Question: I have created a Custom style in which I changed the background of the complete App. Now I want to change the light blue colored items to red. I do not want to change each individual view... Is there a simple and fast method to change this just like the background of the App?
'''
<?xml version="1.0" encoding="UTF-8"?>
<resources xmlns:android="http://schemas.android.com/apk/res/android">
<color name="colorBackground">#A0A0A3</color>
<color name="windowBackground">#0B2265</color>
<color name="textColor">#FFFFFF</color>
<color name="highlight">#ED1B24</color>
<style name="CustomStyle" parent="android:Theme.Holo">
<item name="android:windowBackground">@color/windowBackground</item>
<item name="android:colorBackground">@color/colorBackground</item>
<item name="android:textColor">@color/textColor</item>
</style>
</resources>
'''

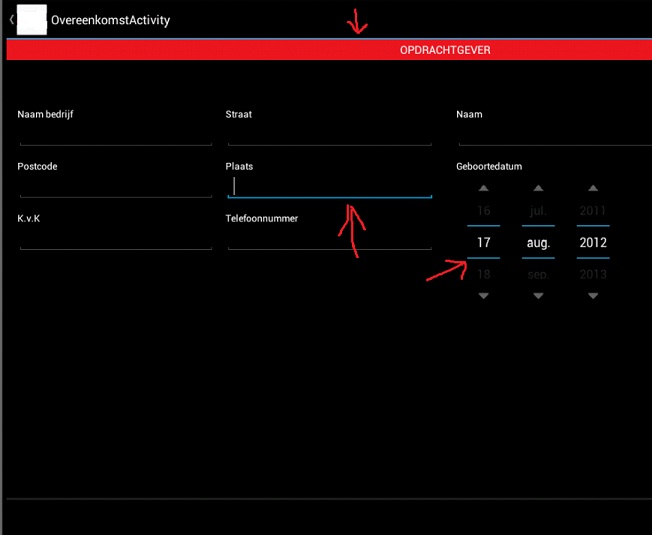
Answer: As for the ActionBar and EditText - those are 9-patch drawables that you can replace with your own to change the appearance. For examples, check out <URL>.
As for the DatePicker, I'm not quite sure - haven't had to use it yet. I'd suggest checking out the Android source code to figure out where the blue lines come from (e.g. from style attributes or hardcoded). One approach is to open DatePicker.class, see what XML file is loaded to build the layout and from there find any associated styles and drawables. If you find the XML / drawables, copy them to your project, change them to fit your needs, and apply them to (in this case) DatePicker in the same way the Android system does it (as can be seen in the source).